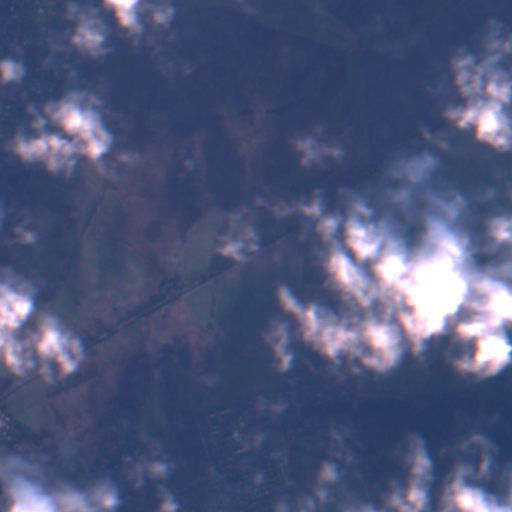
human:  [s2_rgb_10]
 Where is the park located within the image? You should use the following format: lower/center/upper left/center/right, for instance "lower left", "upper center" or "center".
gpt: The park is located in the lower left of the image.
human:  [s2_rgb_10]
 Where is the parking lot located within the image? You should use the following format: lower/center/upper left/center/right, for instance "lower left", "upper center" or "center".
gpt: The parking lot is located in the lower left of the image.
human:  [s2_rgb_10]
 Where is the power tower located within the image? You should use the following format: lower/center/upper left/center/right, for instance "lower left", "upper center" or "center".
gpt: The power tower is located in the lower right of the image.
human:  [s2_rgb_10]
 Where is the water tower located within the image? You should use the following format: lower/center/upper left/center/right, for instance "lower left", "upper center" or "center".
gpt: The water tower is located in the lower center of the image.
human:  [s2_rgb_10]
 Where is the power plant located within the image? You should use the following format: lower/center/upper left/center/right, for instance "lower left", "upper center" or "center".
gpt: There is no power plant in the image.